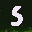
Label: 5